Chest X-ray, PA view. Patient: 56 years old, sex F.
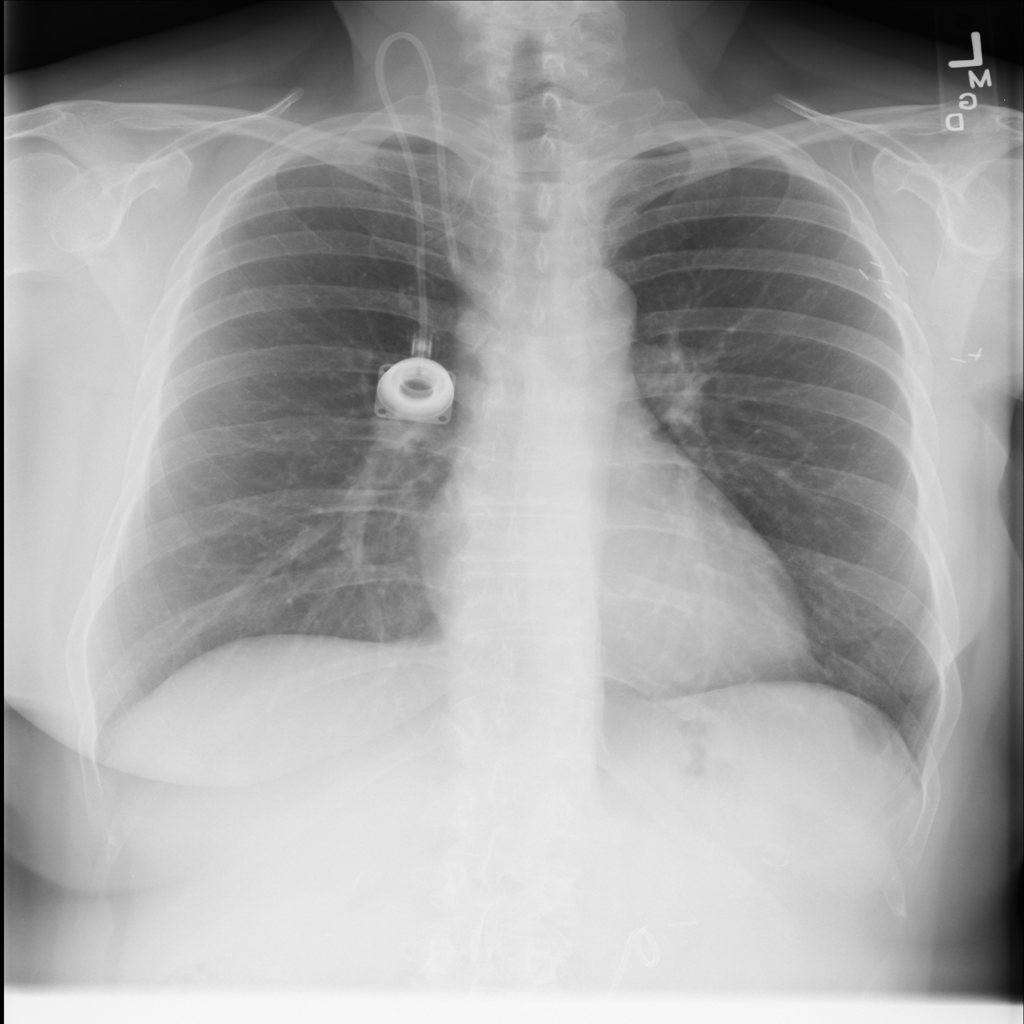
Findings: No Finding